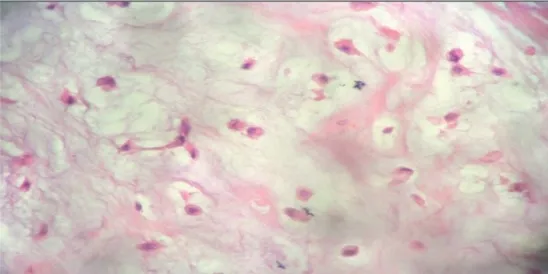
Surgical specimen. Total left parotidectomy. Histological findings.
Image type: pathology (h&e)